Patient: sex F, age 44
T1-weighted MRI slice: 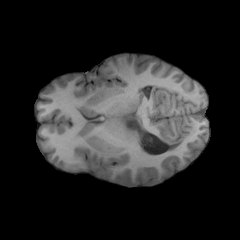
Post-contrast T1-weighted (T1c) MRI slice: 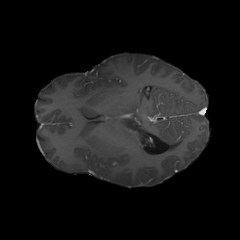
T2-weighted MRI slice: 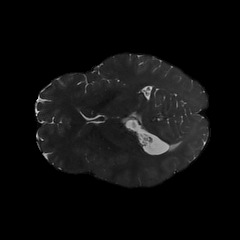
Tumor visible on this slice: no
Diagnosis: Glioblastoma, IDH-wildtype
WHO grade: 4